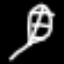
Label: leaf